Field crop: tomato
Growth stage: 1
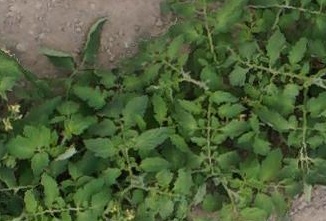
Species: tomato